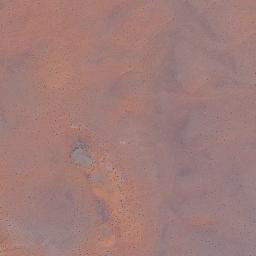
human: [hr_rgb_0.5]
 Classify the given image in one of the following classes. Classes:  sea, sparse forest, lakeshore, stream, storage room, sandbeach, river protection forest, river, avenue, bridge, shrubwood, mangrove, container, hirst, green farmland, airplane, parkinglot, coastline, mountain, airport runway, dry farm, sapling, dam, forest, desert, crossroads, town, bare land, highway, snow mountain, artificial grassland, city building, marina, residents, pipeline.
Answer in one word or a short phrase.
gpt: desert